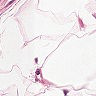
Metastatic tissue present: no